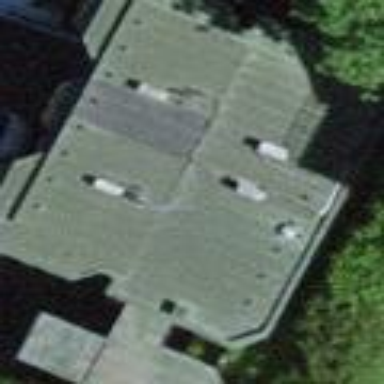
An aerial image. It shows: Office building.